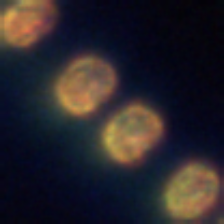
Taxon: Thalassiosira
Group: Diatoms